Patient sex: M
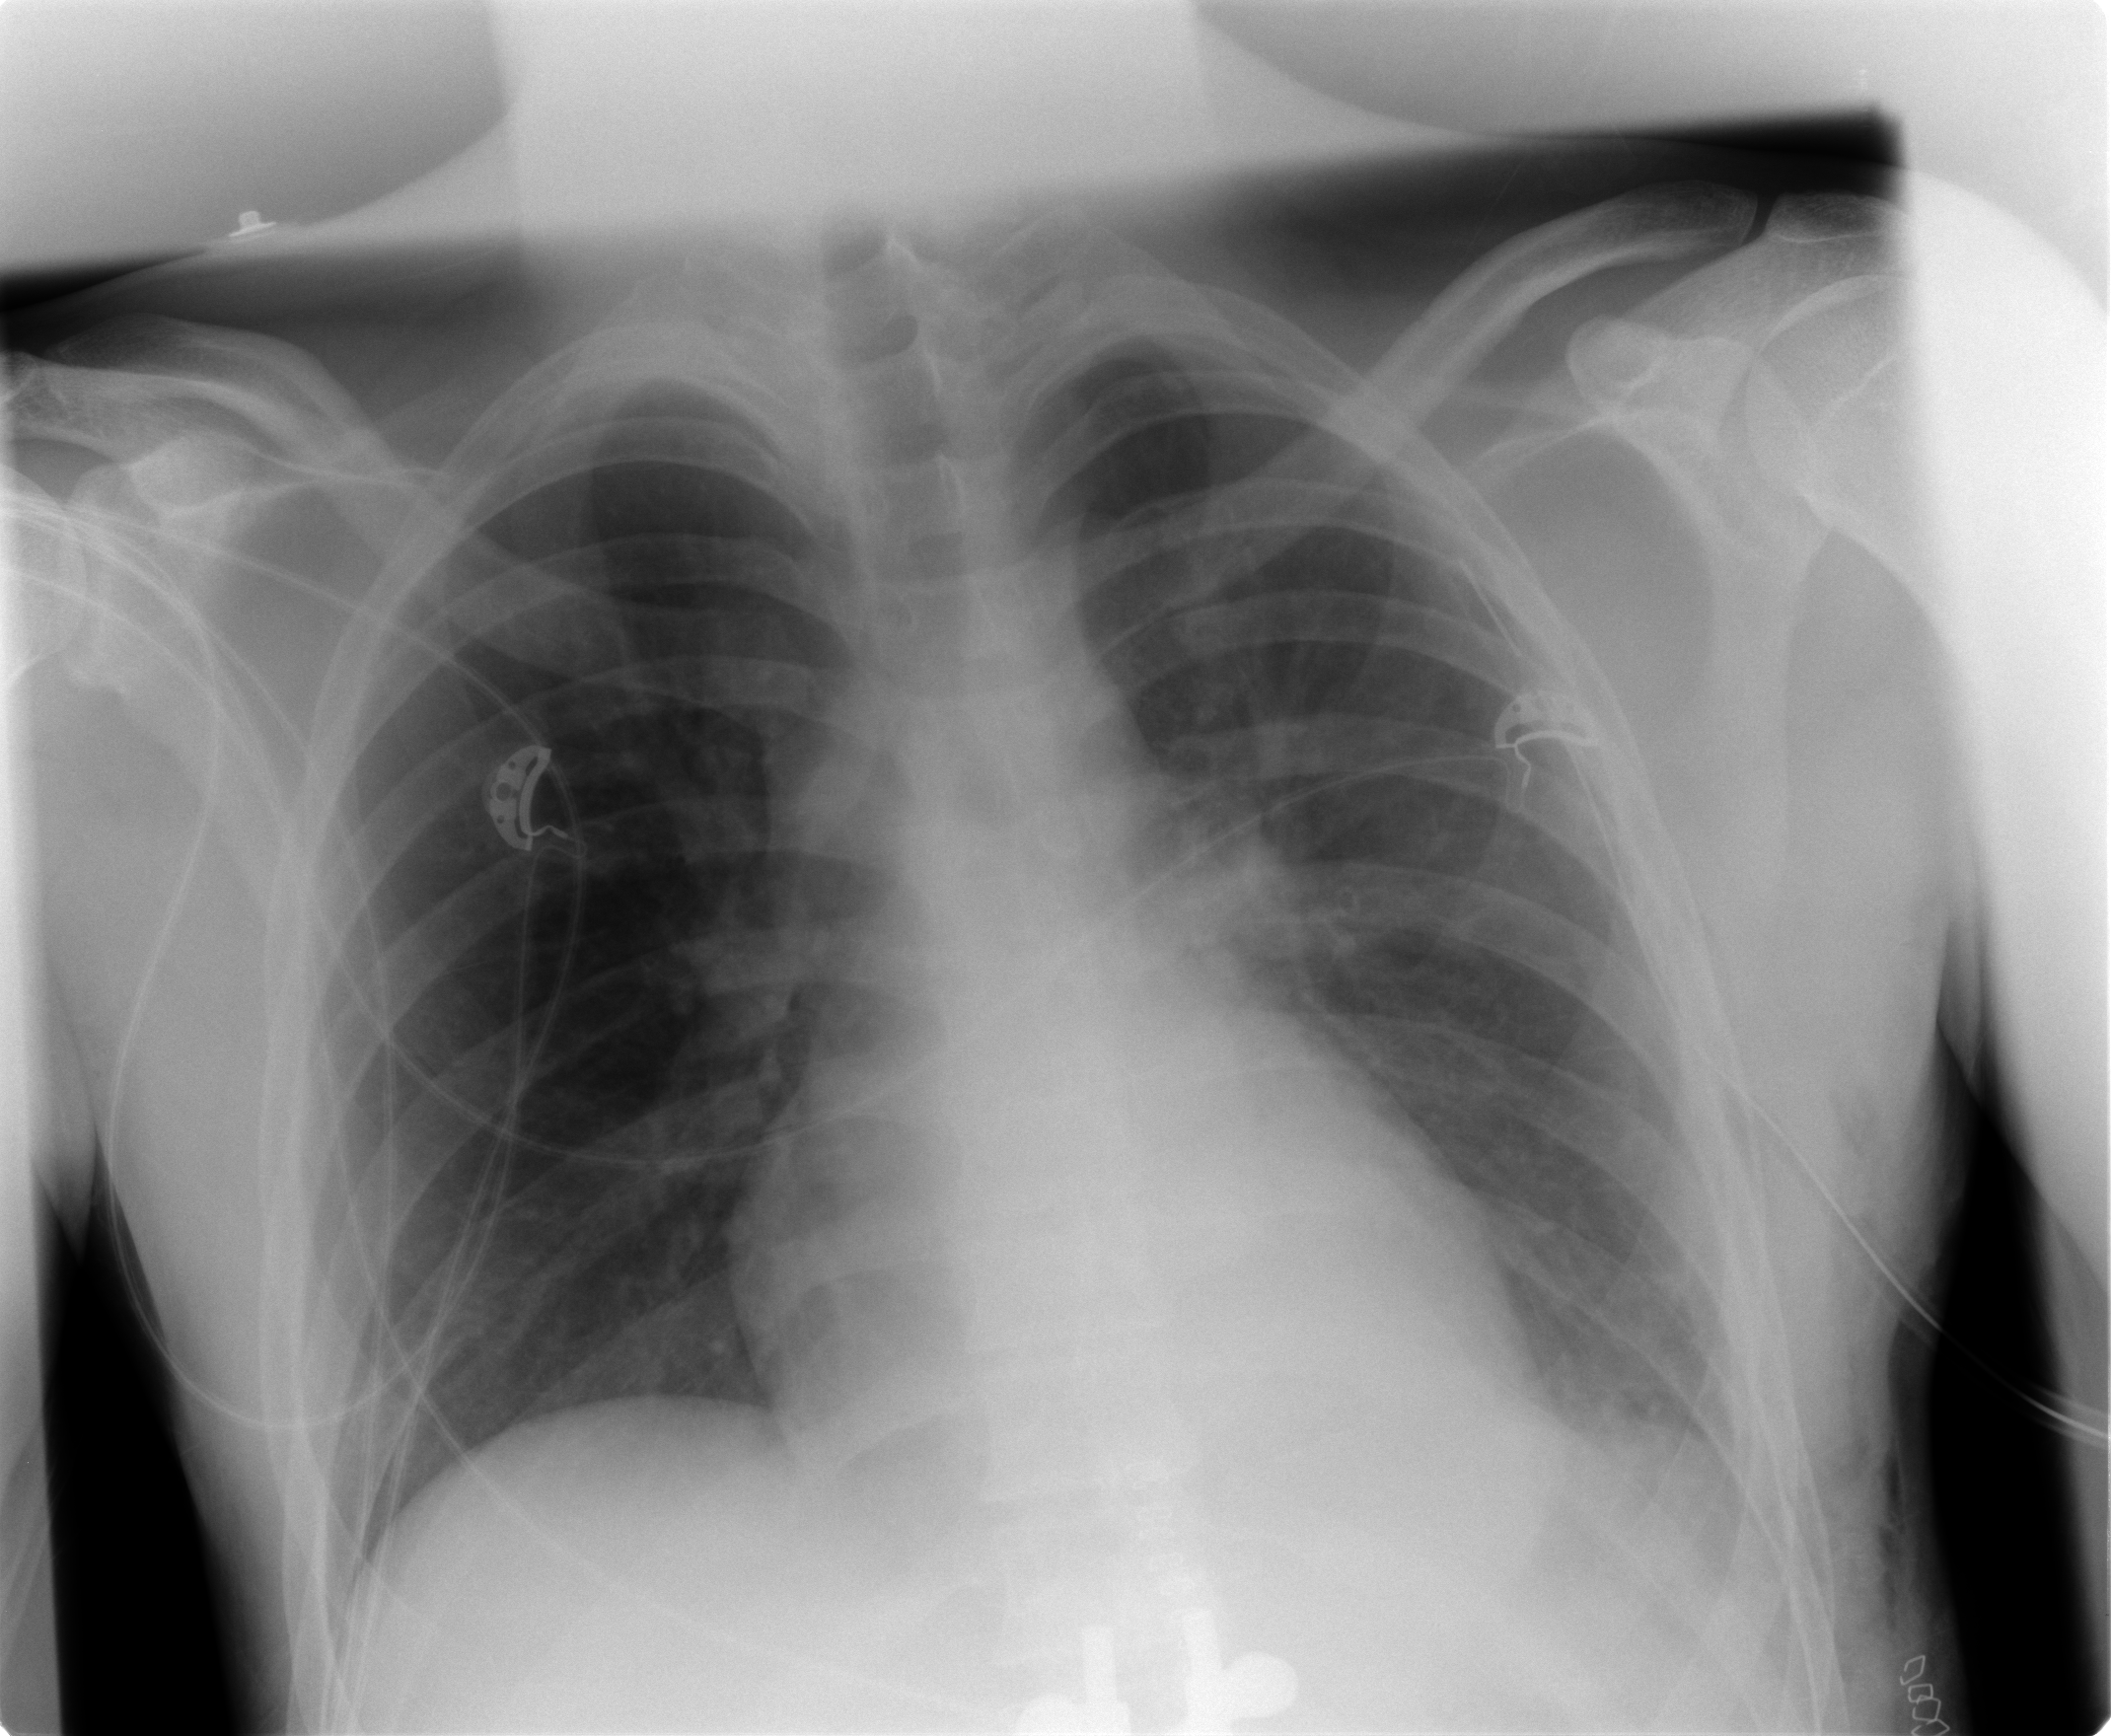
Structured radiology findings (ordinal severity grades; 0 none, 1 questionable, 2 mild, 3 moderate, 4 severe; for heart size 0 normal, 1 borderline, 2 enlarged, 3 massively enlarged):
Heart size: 1
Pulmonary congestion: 2
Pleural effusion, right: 0
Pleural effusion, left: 0
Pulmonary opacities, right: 0
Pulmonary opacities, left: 2
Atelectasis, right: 2
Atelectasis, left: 0